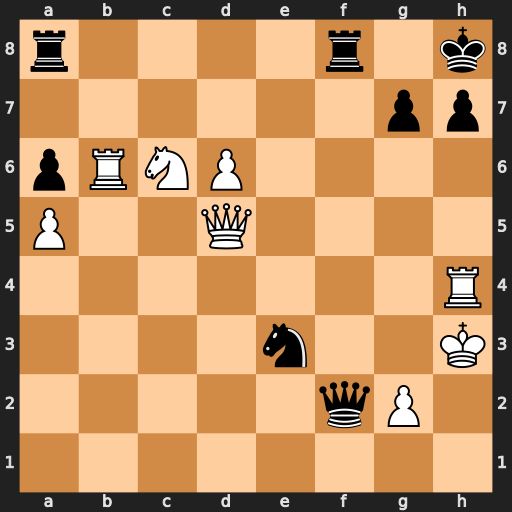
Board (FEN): r4r1k/6pp/pRNP4/P2Q4/7R/4n2K/5qP1/8
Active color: w
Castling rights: -
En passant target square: -
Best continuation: Rxh7+ Kxh7 Qh5+ Kg8 Ne7#